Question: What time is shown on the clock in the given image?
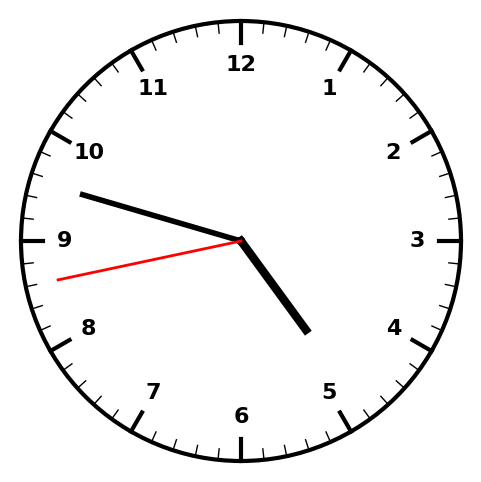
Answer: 04:47:43